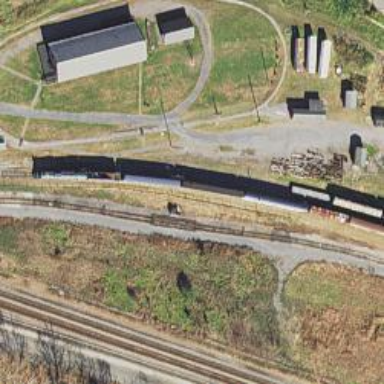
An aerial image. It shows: Preserved historic railway with rails.